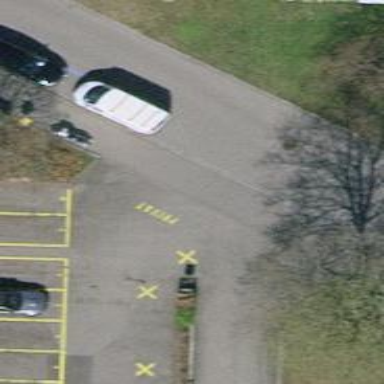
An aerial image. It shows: Road serving as parking aisle.